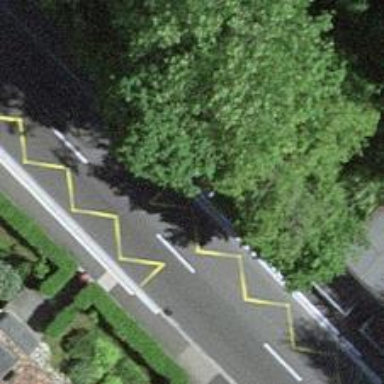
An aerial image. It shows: Platform for public transport on the road.